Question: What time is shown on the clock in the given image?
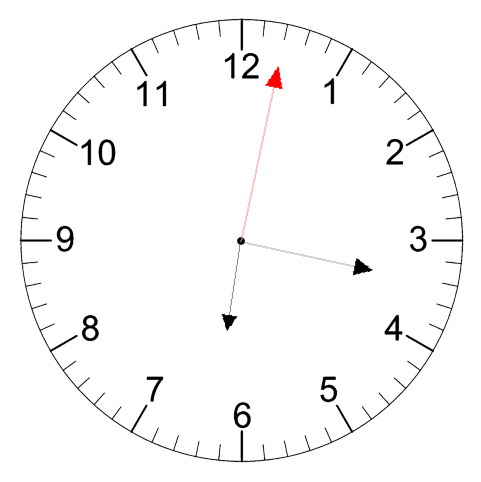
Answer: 06:17:02